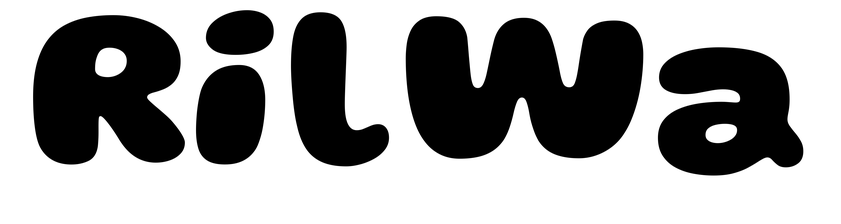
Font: Gluten_ExtraBold